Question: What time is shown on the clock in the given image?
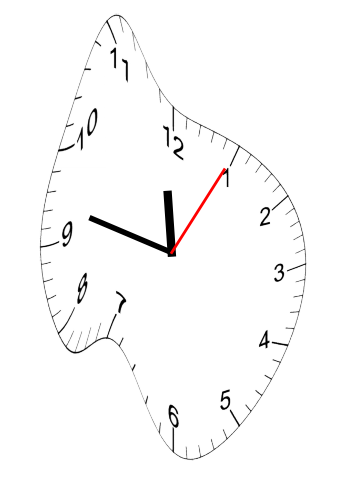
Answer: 11:47:05